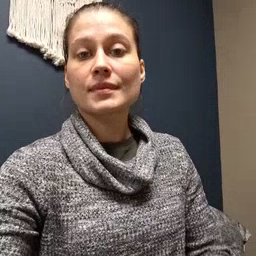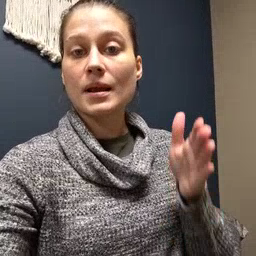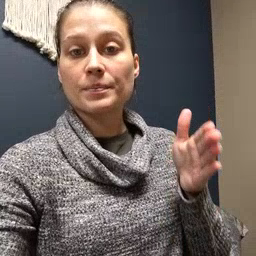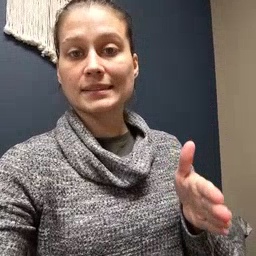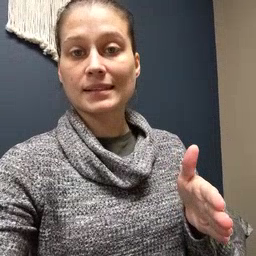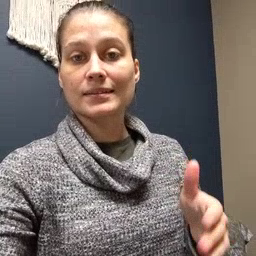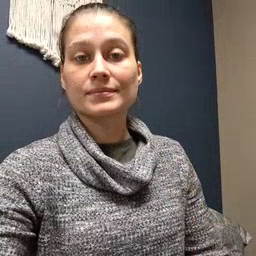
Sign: beside